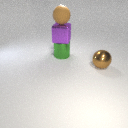
large brown rubber sphere above large green metal cylinder